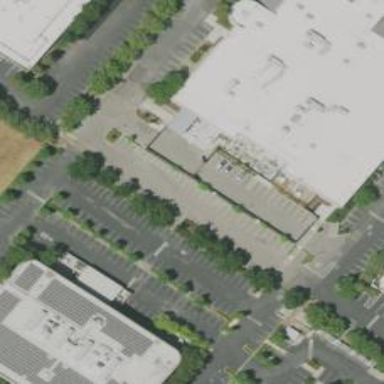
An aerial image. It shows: Office building.